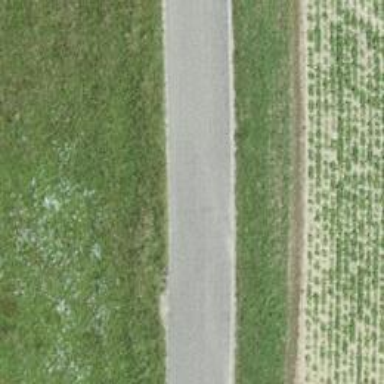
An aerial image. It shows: Unclassified road.